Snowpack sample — Buffalo Mountain, Silverthorne, Colorado, USA (1/25/25, 10:11 AM MST)
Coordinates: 39.6222, -106.1139
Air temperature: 22 °F
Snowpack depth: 110 cm
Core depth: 30 cm
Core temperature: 42.8 °F
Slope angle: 12°, slope face: 102°
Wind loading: high
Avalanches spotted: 0
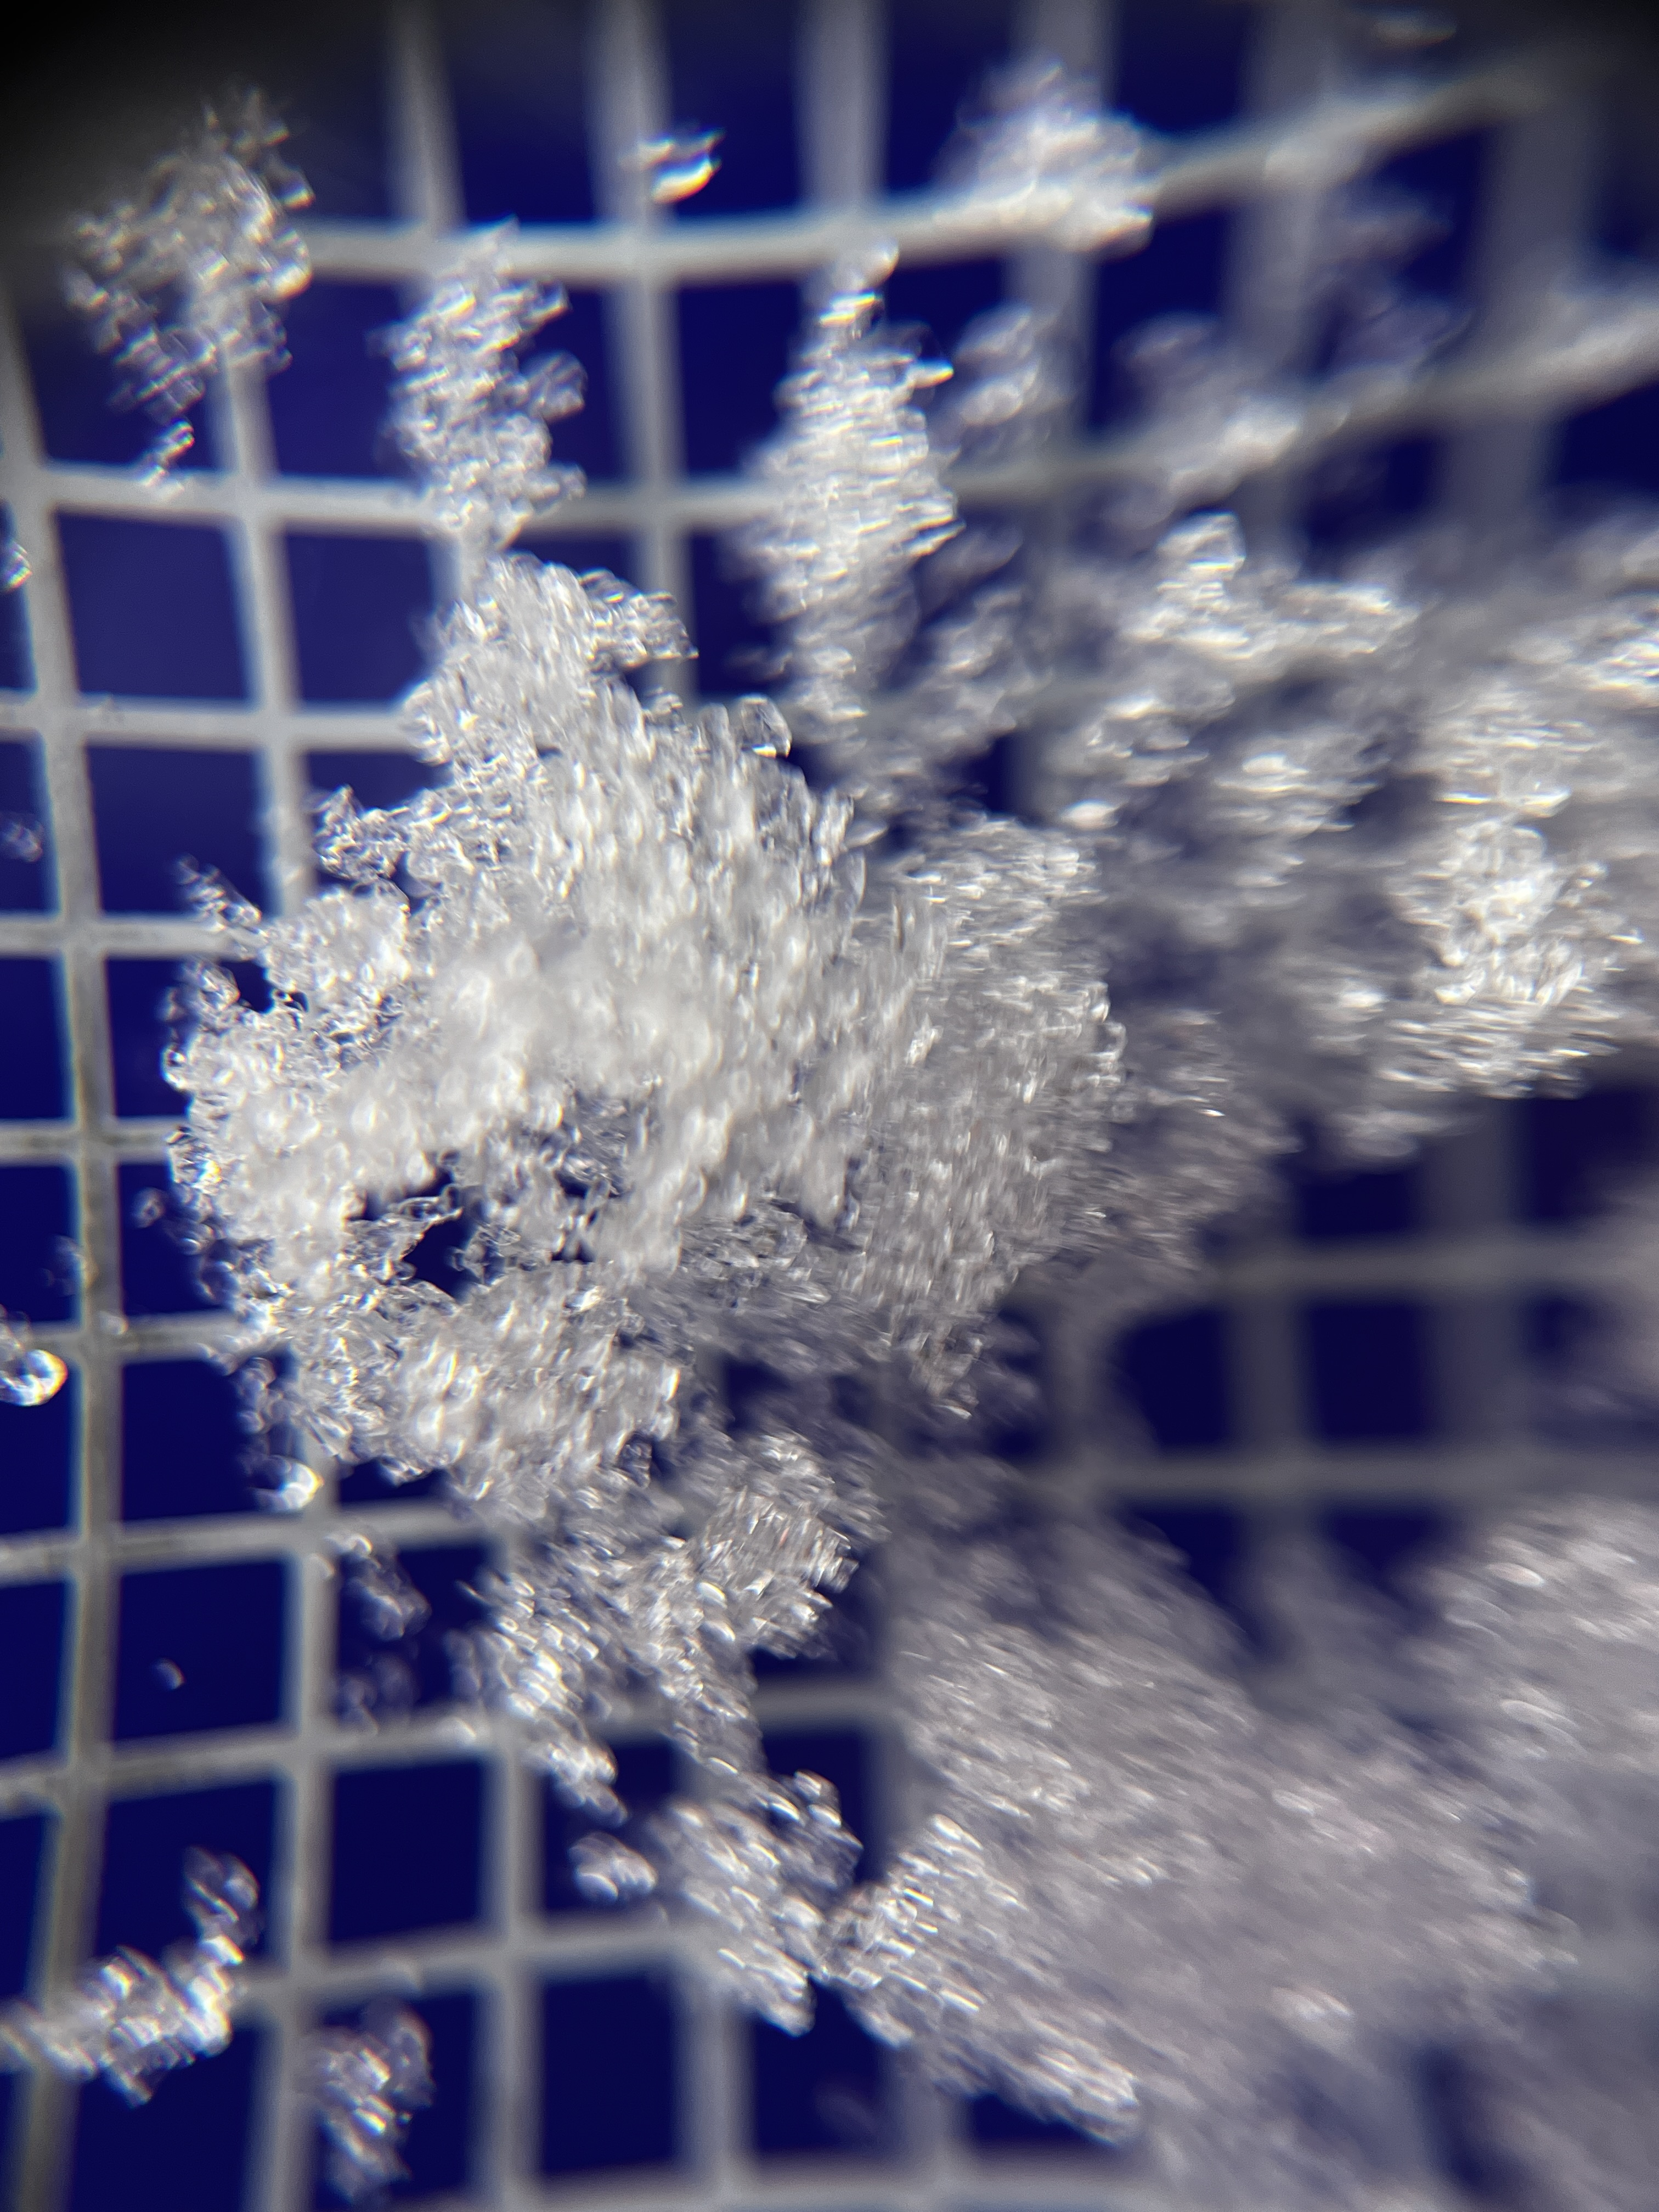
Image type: magnified_profile
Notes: No avalanches nearby, collected on the outskirts of a fire break 15 meters from the treeline, on way to Buffalo and Red Mountain